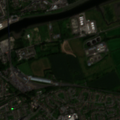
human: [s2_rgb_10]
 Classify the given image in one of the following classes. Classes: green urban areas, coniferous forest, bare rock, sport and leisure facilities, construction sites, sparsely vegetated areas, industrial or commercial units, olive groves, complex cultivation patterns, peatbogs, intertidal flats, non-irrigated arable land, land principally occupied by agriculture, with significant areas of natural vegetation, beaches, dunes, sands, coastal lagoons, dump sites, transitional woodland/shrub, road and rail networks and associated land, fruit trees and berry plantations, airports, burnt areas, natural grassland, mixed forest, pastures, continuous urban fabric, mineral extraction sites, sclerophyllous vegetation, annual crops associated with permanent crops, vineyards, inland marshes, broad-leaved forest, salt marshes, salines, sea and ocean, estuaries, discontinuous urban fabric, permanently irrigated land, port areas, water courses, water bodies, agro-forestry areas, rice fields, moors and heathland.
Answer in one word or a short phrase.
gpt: discontinuous urban fabric, green urban areas, complex cultivation patterns, water courses